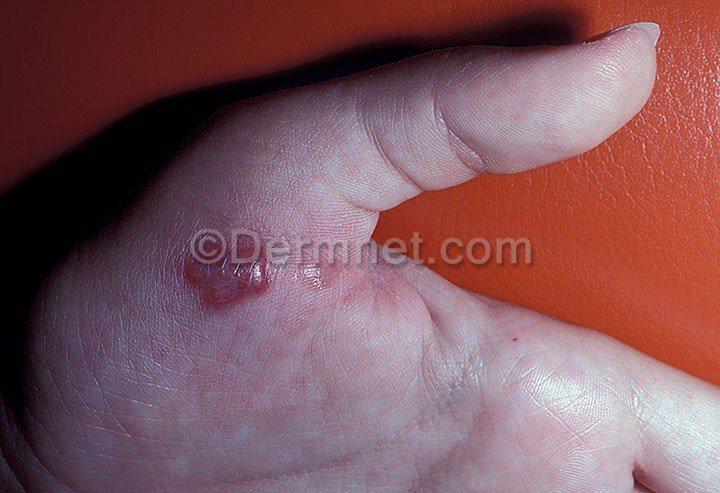
Disease: Warts Molluscum and other Viral Infections